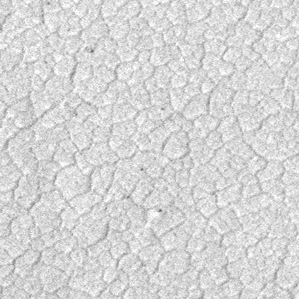
Label: frost